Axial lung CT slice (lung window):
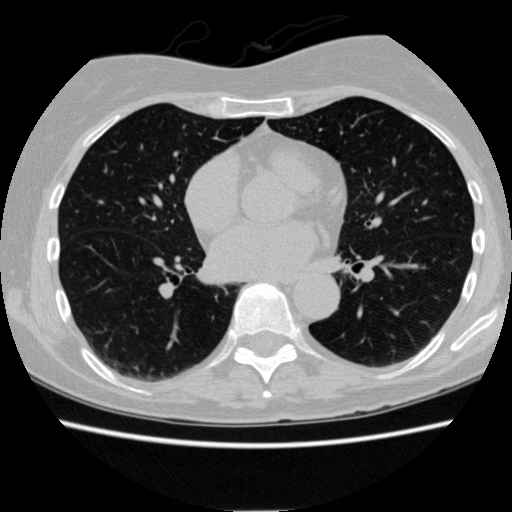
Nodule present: no